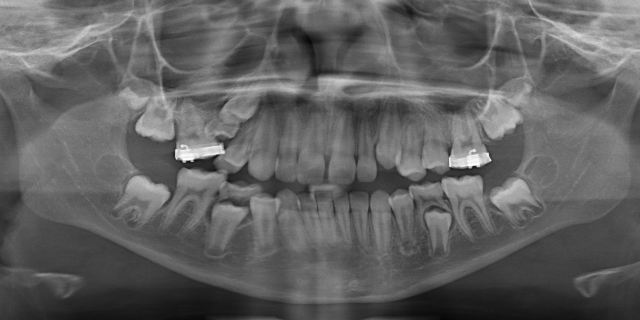
child